Question: I need help, I have an application that collects my profile picture facebook, the problem is that if I change this profile picture on facebook and then go to my application, I still shows the old image, but the service returns me good url with the updated image, which can be happening?
'''
if ([session sessionType] == MASTFacebook) {
NSLog (@ "fbPictureURL:% @", [(MAFacebookSession *) session fbPictureURL]);
[self.userImgView setImageWithURL [(MAFacebookSession *) session fbPictureURL]];
}
'''

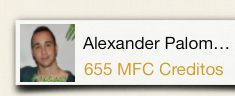
Answer: Because you are caching image, try to use 'NSURLRequest *request = [NSURLRequest requestWithURL:url cachePolicy:NSURLRequestReloadIgnoringCacheData timeoutInterval:-1];' and use method like 'setImageWithURLRequest' to set your UIImageView.
In your case, the code should be like followings if you are using 'UIImageView+AFNetworking'
'''
if ([session sessionType] == MASTFacebook) {
NSLog (@ "fbPictureURL:% @", [(MAFacebookSession *) session fbPictureURL]);
NSURL *url = [(MAFacebookSession *) session fbPictureURL];
NSURLRequest *request = [NSURLRequest requestWithURL:url cachePolicy:NSURLRequestReloadIgnoringCacheData timeoutInterval:-1];
// if you are using UIImageView+AFNetworking. the method is as follows
[self.userImgView setImageWithURLRequest:request placeholderImage:nil success:nil failure:nil]];
}
'''